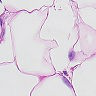
Metastatic tissue present: no